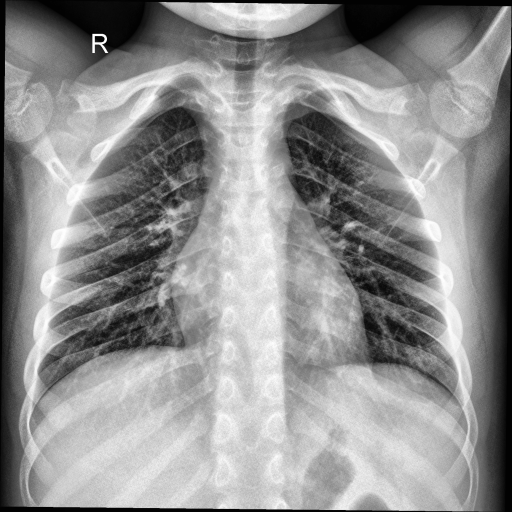
Finding: NORMAL